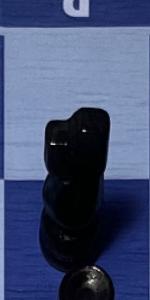
Label: Knight_Black